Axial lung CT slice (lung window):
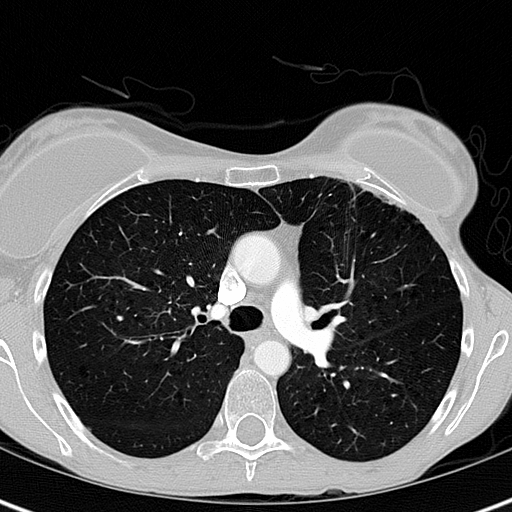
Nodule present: no